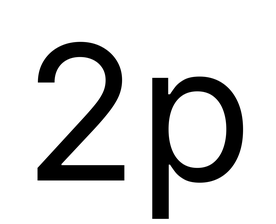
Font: Inter_Regular